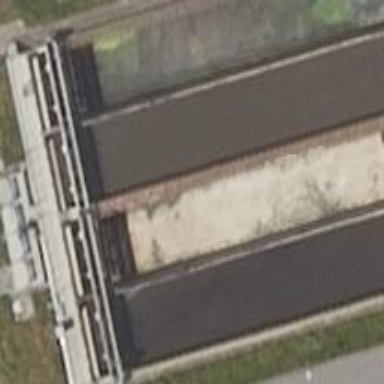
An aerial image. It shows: Image of wastewater.